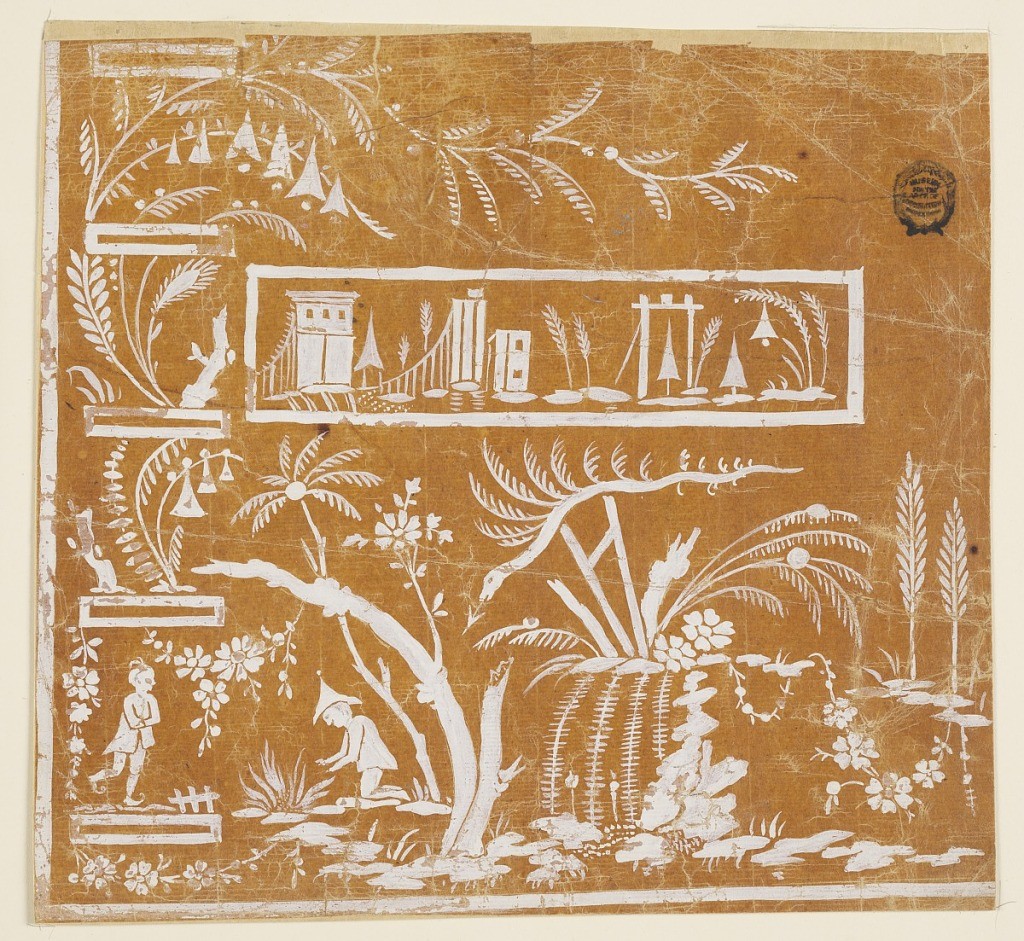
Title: Design for Embroidered Gilet, pattern 1730 of the Fabrique de St. Ruf
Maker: Mademoiselle Montalent
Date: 1785
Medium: Brush and white gouache on glazed tracing paper
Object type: Drawing
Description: Two Chinese and a fantastical serpent in a landscape. Houses and a garden decorate the oblong pocket. Five buttonholes.